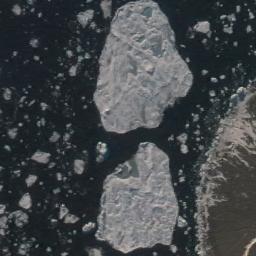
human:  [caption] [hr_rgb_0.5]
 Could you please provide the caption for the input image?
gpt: There are many ice on the blue sea next to the land .

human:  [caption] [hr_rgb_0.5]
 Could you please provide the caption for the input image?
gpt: Two large pieces of ice and many small pieces of ice floating around it float on the deep blue sea .

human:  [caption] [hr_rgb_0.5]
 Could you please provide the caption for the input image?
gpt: There are different shapes of sea ice .

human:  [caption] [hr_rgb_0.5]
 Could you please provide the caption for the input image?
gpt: Two large pieces of sea ice and a lot of small pieces of sea ice are next to the rock .

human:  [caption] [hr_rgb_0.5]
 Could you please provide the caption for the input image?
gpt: There are many small pieces of sea ice and two larger ones .